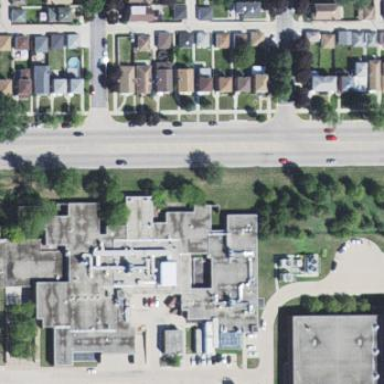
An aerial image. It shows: Industrial building.